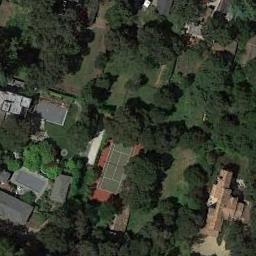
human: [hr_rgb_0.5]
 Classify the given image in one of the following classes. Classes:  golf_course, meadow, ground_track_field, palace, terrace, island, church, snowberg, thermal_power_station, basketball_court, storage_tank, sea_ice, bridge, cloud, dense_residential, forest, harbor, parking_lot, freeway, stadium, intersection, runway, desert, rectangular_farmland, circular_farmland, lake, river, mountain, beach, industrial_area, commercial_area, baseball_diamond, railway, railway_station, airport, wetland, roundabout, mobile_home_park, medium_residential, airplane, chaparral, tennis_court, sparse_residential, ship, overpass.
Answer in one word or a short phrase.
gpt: tennis_court